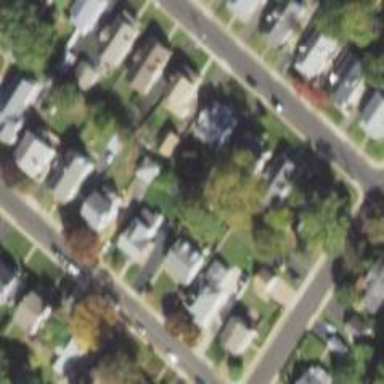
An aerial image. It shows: Sidewalk.